Interaction volume radius: 10 \u00c5
Interaction volume height: 15 \u00c5
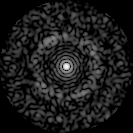
Disorder parameter: 0.8328